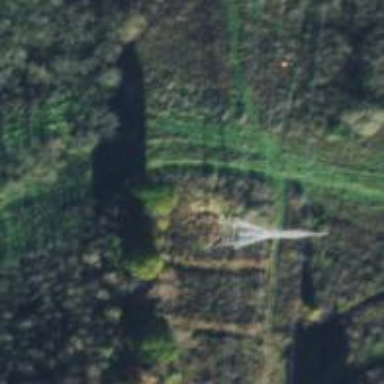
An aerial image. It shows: Lattice structure tower used for power distribution.